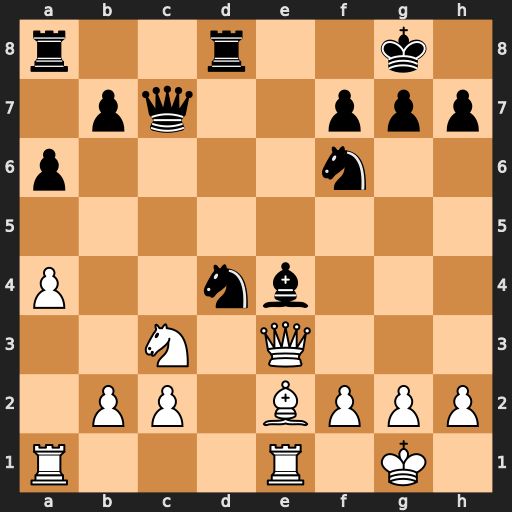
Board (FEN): r2r2k1/1pq2ppp/p4n2/8/P2nb3/2N1Q3/1PP1BPPP/R3R1K1
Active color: w
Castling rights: -
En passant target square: -
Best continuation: Nxe4 Nxe4 Qxe4